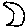
Label: moon